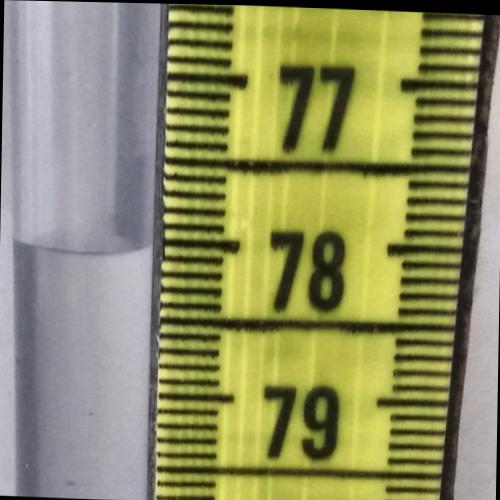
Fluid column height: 78.0 cm